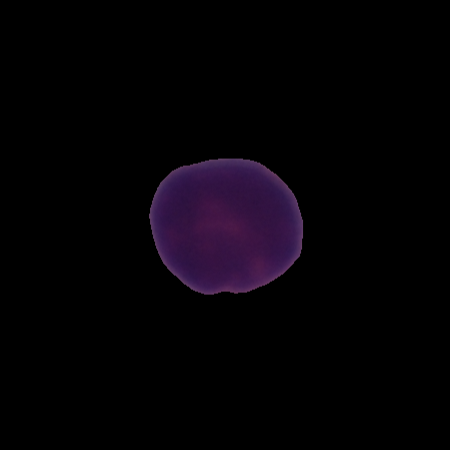
Label: healthy